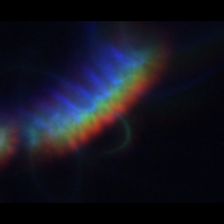
Taxon: Chaetoceros
Group: Diatoms